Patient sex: M
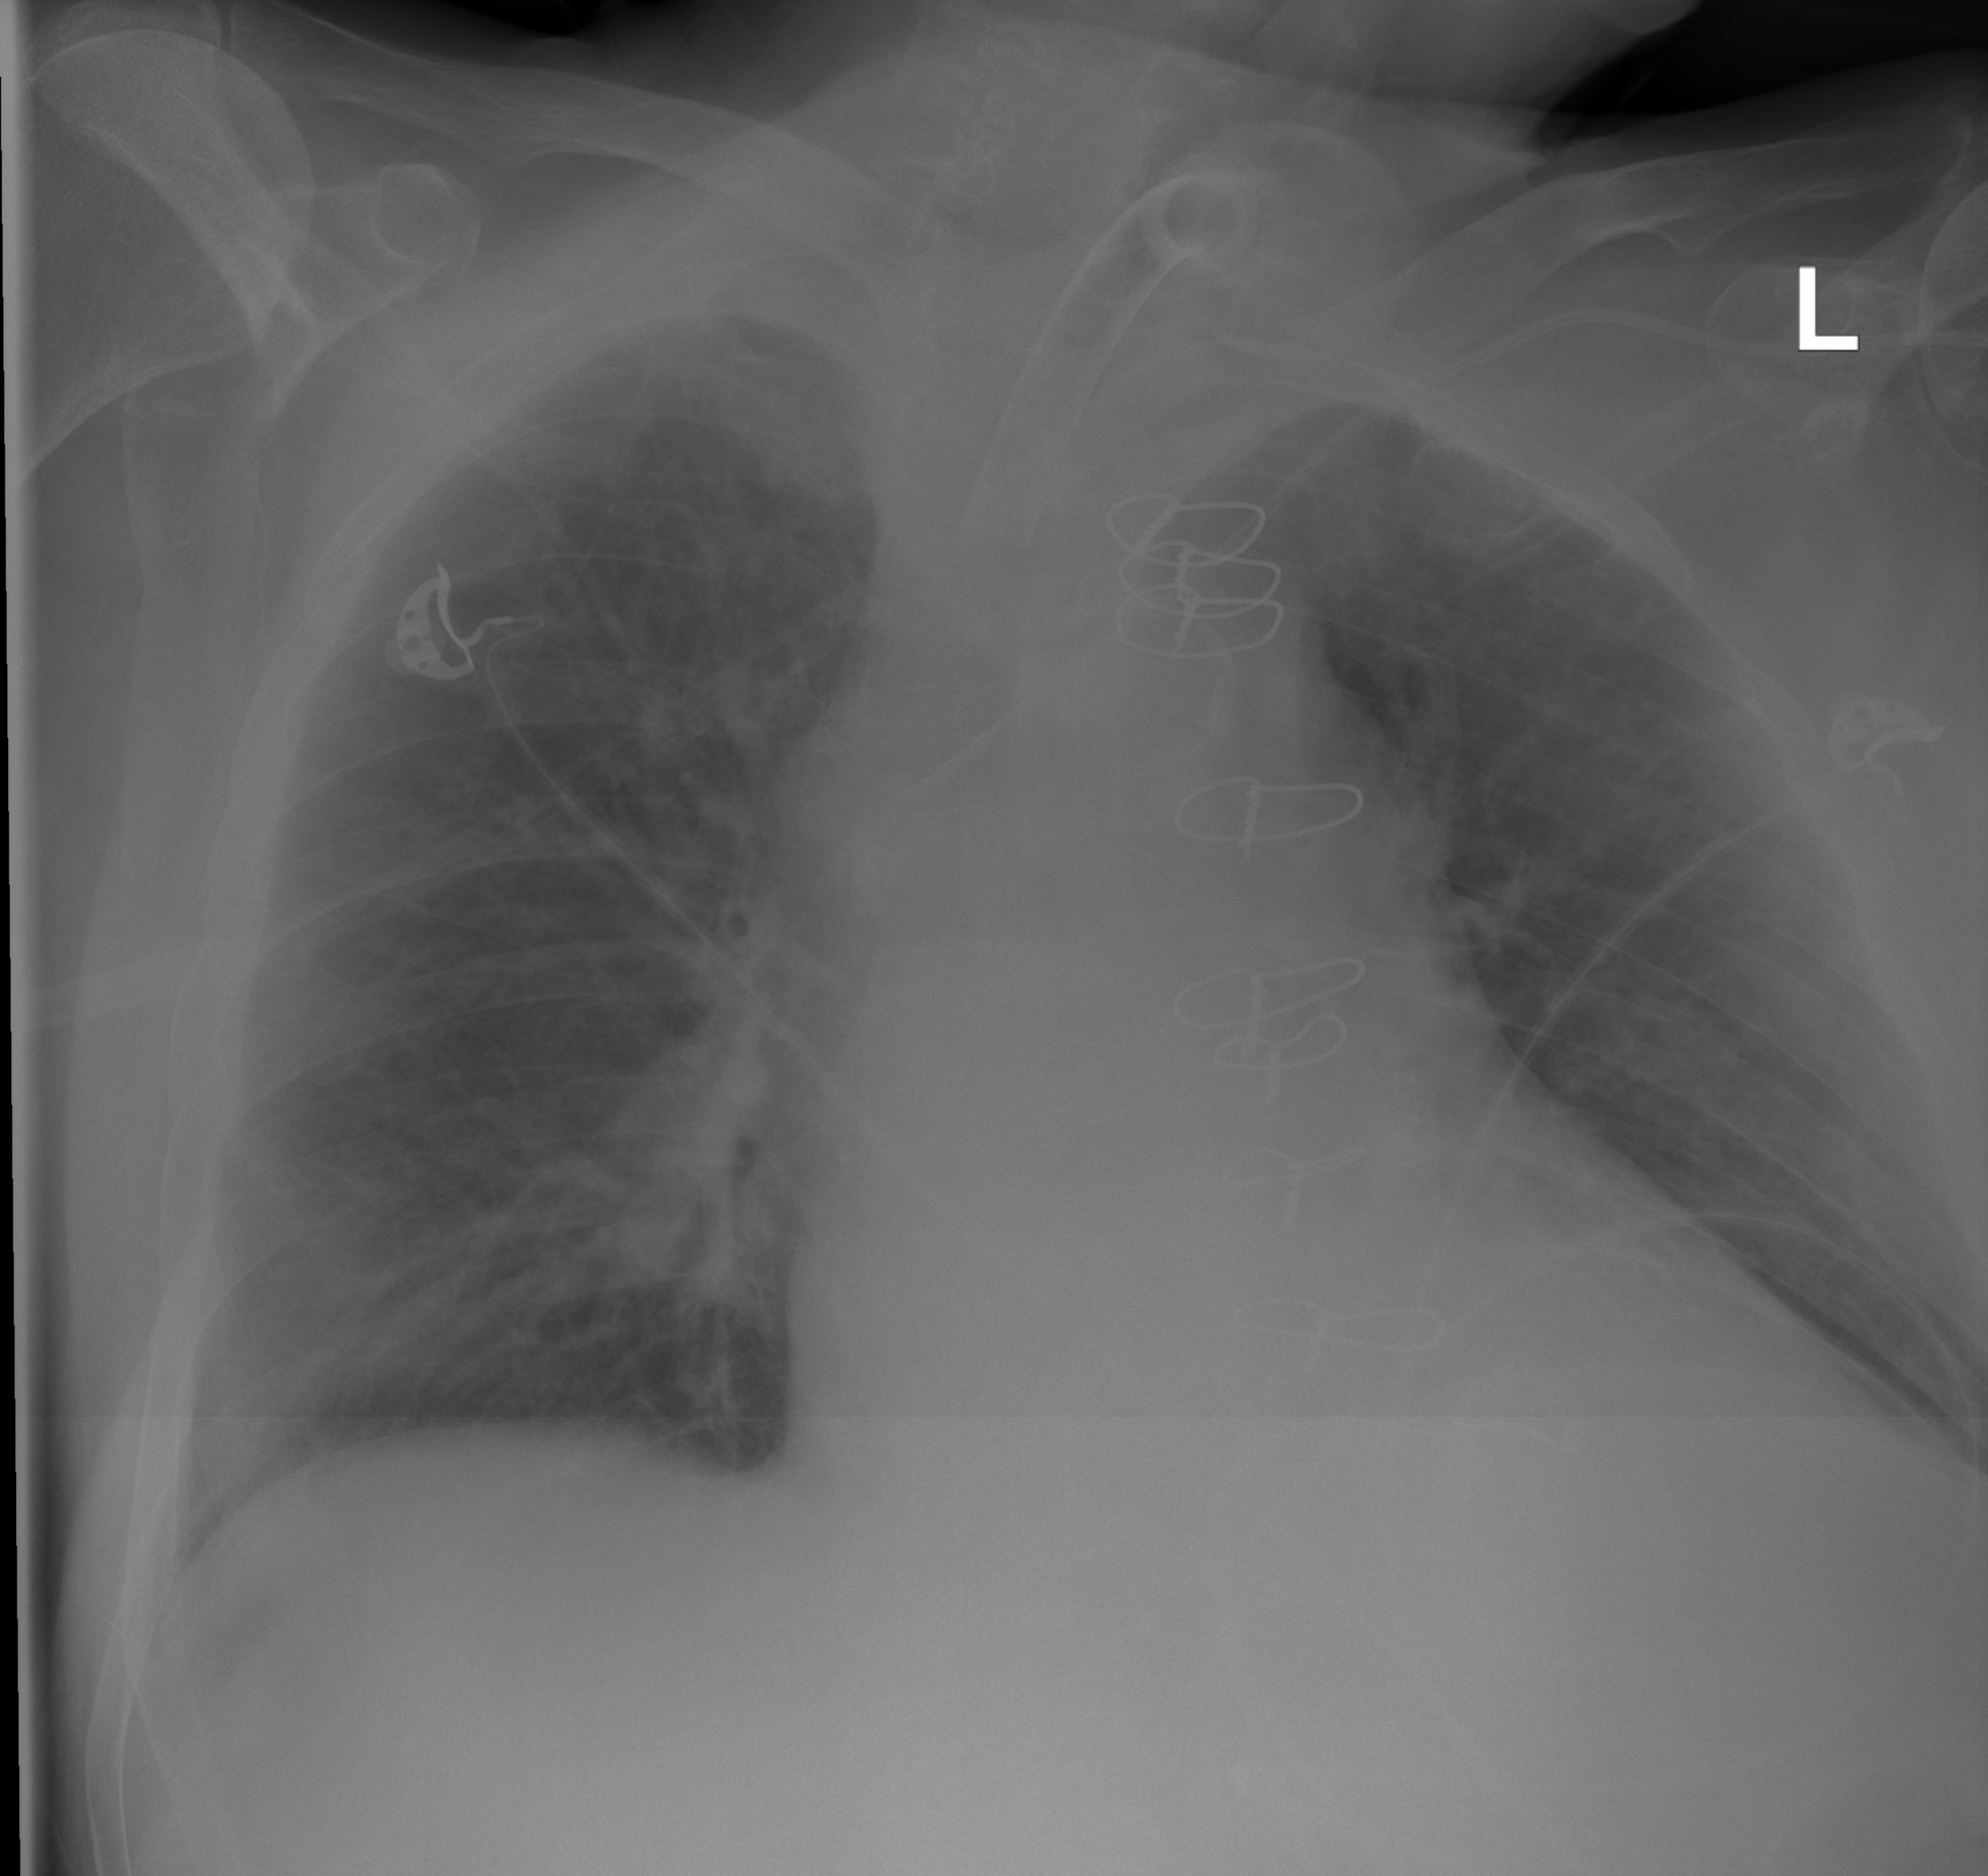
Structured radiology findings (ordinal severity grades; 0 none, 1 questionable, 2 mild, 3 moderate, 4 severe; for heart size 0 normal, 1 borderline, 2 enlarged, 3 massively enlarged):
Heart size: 2
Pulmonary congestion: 0
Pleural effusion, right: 0
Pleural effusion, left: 1
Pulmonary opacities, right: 0
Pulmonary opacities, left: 0
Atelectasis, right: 0
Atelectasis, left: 0